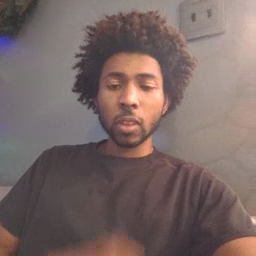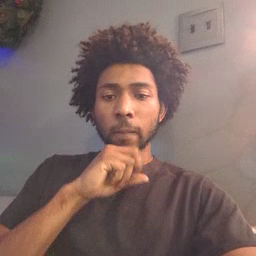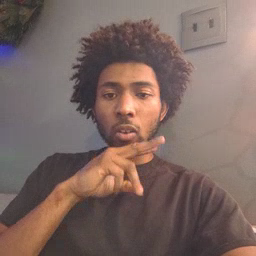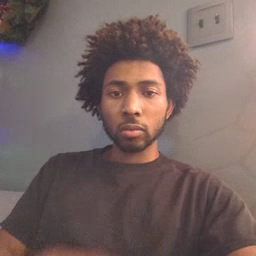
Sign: frog